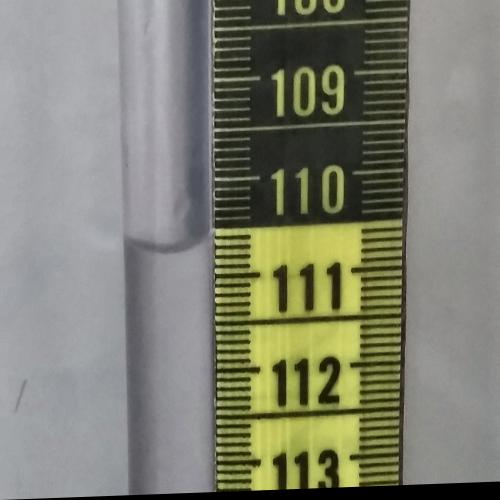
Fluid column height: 110.7 cm